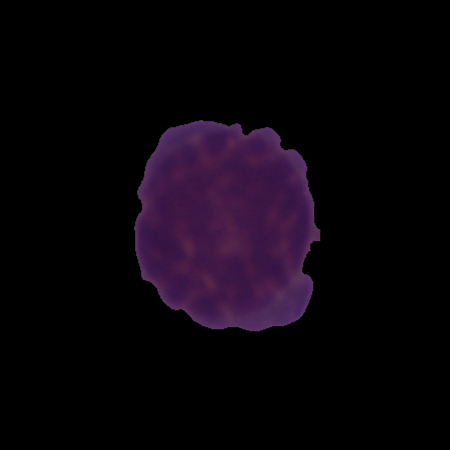
Label: healthy